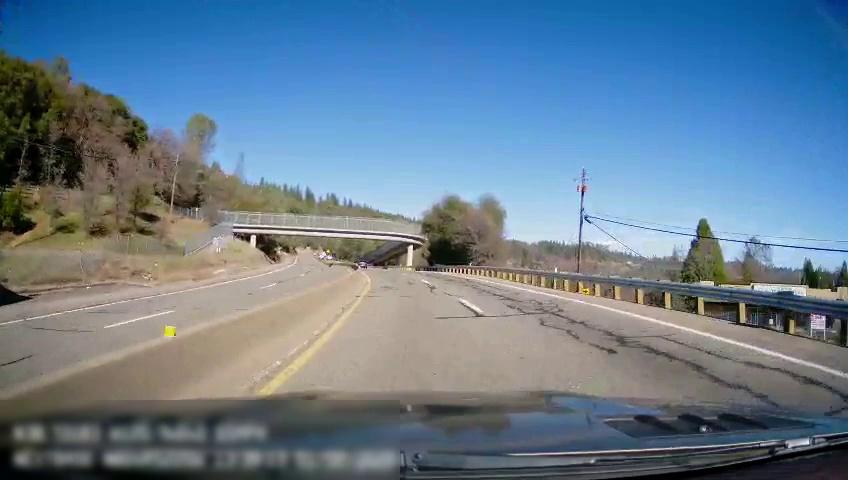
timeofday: Day
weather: Sunny
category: Drivable Space
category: Drivable Space
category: Vehicles | SUV
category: Lanes | Opposite Lane
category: Lanes | Opposite Lane
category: Lanes | Current Lane
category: Lanes | Current Lane
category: Lanes | Alternate Lane